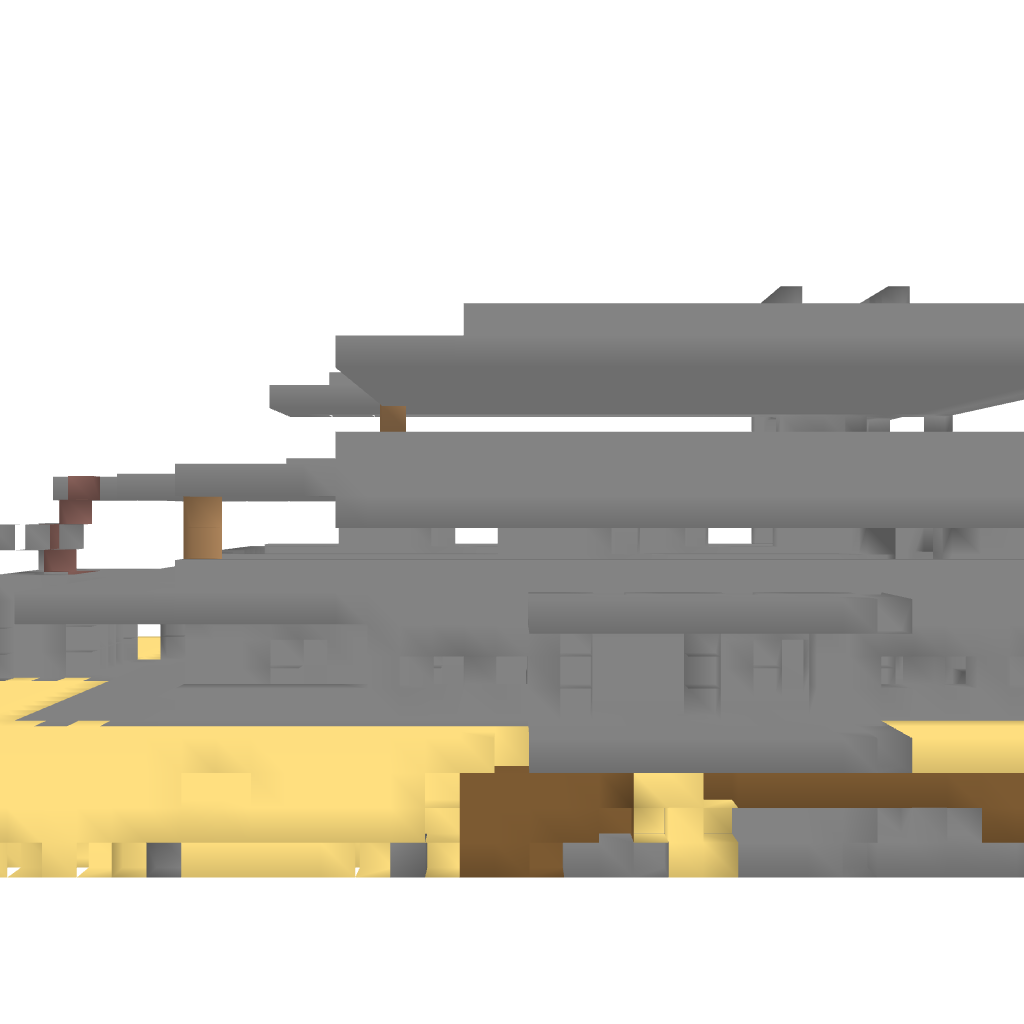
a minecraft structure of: DayZ Arma Building bad low quality